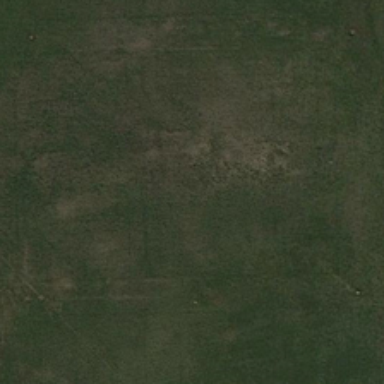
It is a piece of green meadow .